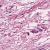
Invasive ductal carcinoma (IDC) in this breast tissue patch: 0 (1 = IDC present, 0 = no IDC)